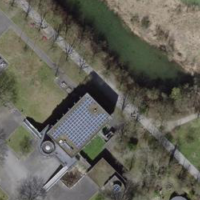
EUNIS habitat code: 53
Species observed at this site:
Tachybaptus ruficollis
Certhia brachydactyla
Corvus corone
Podiceps cristatus
Cyanistes caeruleus
Menyanthes trifoliata
Fulica atra
Anas platyrhynchos
Aythya ferina
Aythya fuligula
Passer domesticus
Fringilla coelebs
Asio otus
Coloeus monedula
Carduelis carduelis
Turdus merula
Chroicocephalus ridibundus
Phalacrocorax carbo
Larus michahellis
Gallinula chloropus
Cygnus olor
Prunus padus
Erithacus rubecula
Parus major
Hedera helix
Motacilla alba